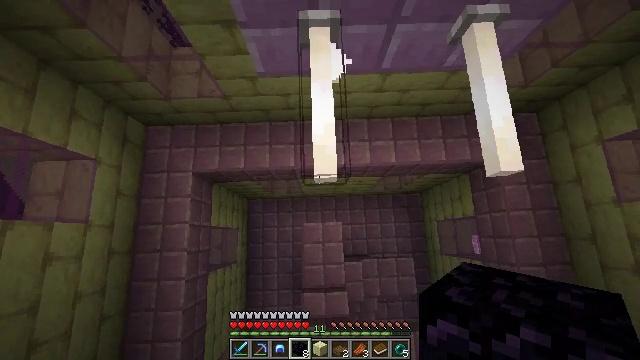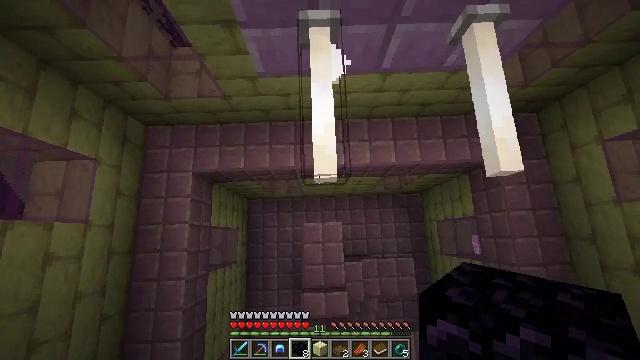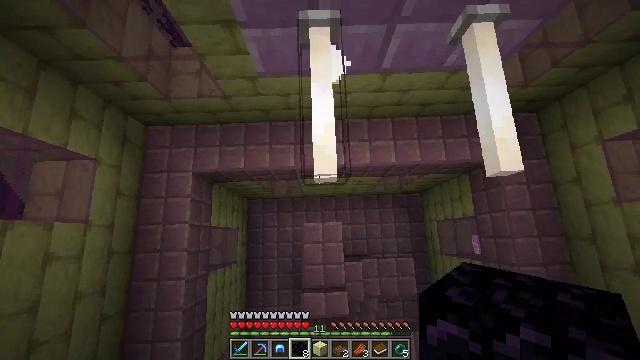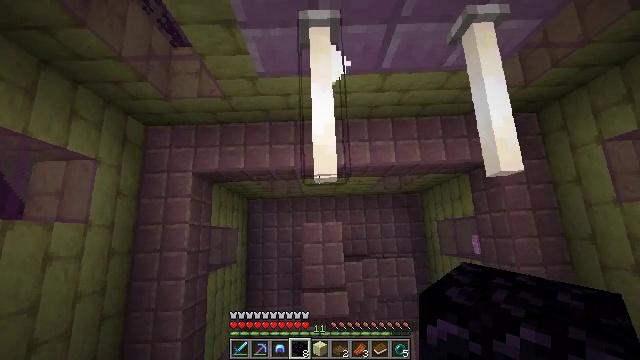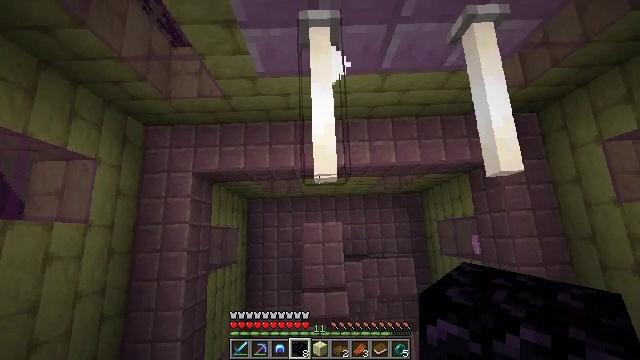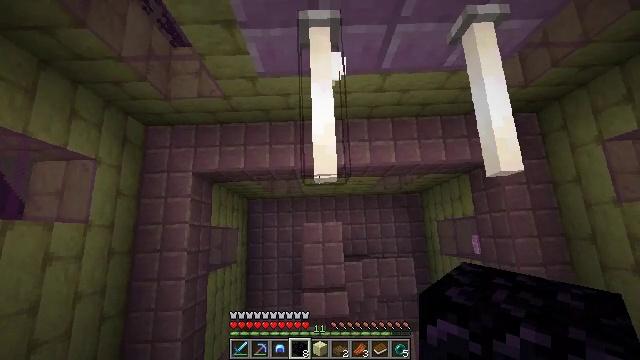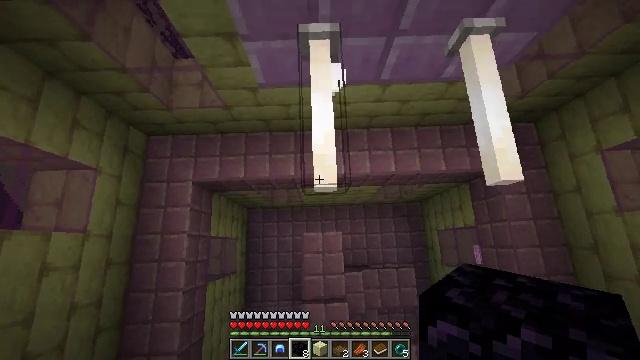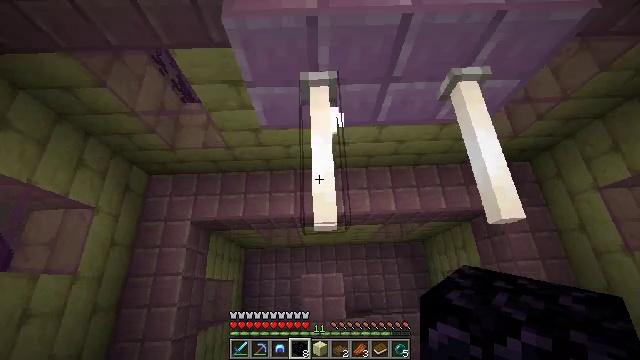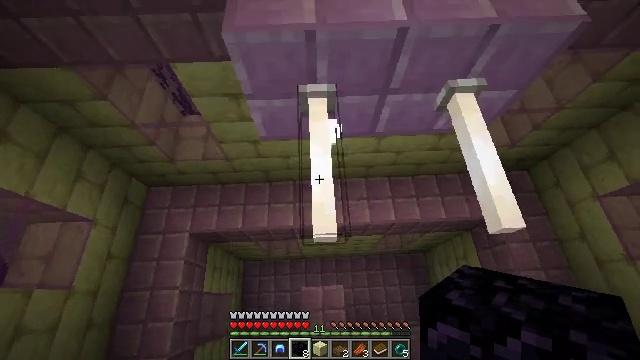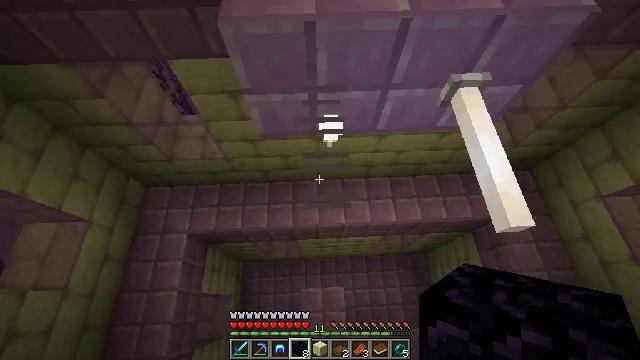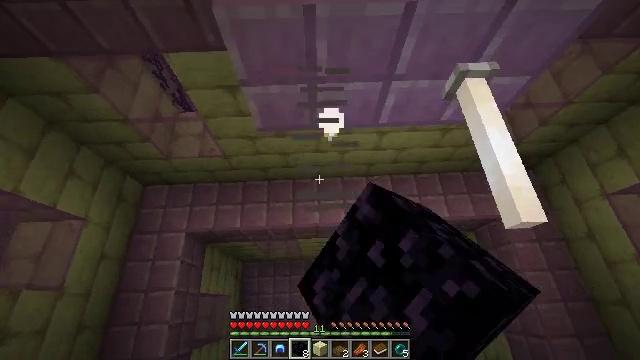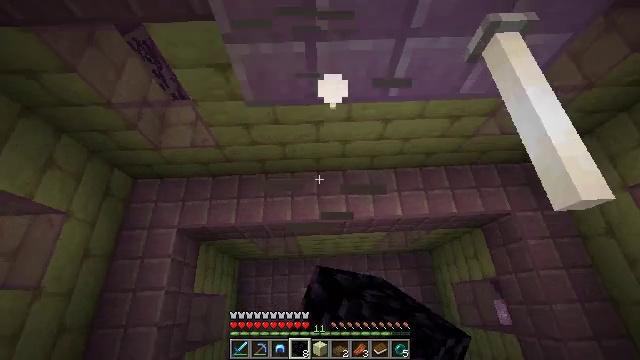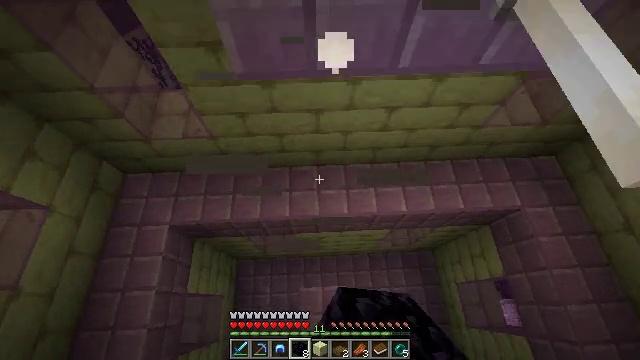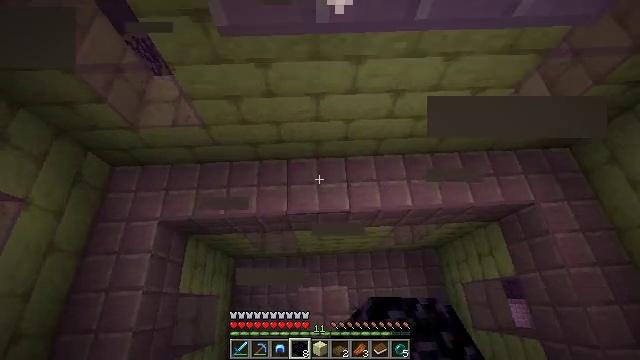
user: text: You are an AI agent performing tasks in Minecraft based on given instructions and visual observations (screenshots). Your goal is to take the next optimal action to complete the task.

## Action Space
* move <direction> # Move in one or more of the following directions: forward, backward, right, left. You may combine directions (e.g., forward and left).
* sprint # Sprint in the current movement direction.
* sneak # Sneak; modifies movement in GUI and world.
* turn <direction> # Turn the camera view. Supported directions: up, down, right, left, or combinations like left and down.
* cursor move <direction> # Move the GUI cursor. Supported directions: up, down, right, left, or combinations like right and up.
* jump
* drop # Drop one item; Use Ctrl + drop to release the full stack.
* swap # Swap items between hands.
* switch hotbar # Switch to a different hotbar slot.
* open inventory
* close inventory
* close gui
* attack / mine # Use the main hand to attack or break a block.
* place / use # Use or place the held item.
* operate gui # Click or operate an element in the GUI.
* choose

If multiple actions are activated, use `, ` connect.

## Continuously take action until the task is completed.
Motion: motion action
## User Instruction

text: Collect the glowing end rod.
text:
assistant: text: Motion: sneak, use / place
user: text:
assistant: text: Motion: sneak
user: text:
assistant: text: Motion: sneak
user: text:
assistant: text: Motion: sneak, use / place
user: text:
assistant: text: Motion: sneak, use / place
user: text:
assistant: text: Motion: sneak, turn up, use / place
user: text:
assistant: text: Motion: sneak, turn up
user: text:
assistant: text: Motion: sneak, turn up
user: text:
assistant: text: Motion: sneak, attack / mine
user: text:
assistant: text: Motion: sneak, attack / mine
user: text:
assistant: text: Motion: move forward, sneak, attack / mine
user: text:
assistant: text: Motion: move forward, sneak, attack / mine
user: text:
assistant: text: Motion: move forward, sneak
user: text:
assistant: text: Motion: sneak